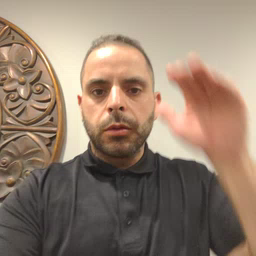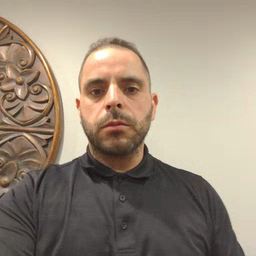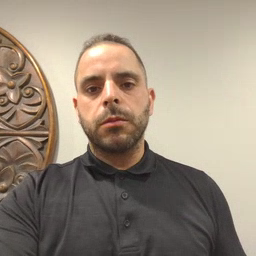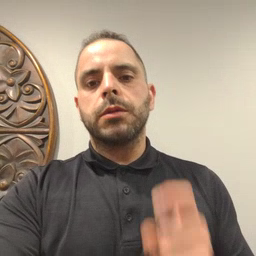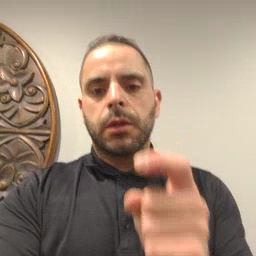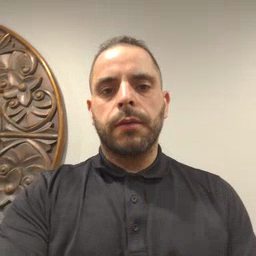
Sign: gift